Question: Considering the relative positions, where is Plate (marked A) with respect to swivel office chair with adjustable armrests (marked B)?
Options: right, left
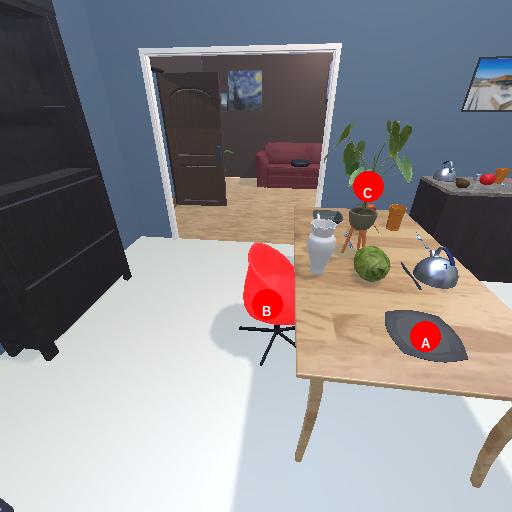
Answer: right